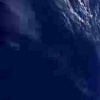
Label: water